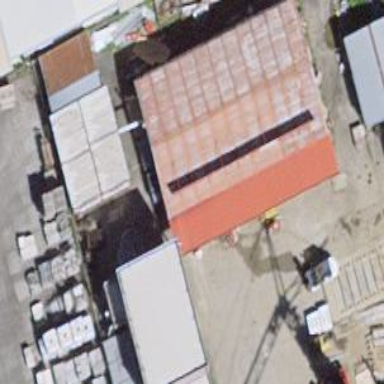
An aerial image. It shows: Industrial building.